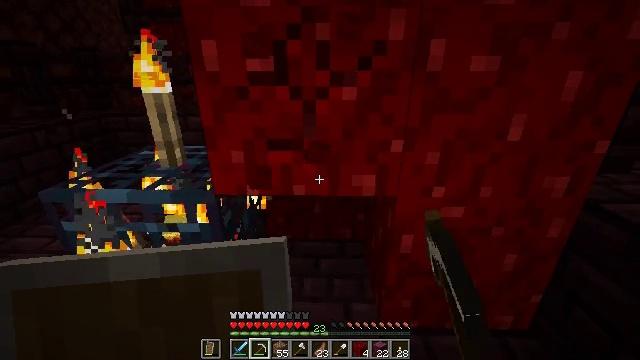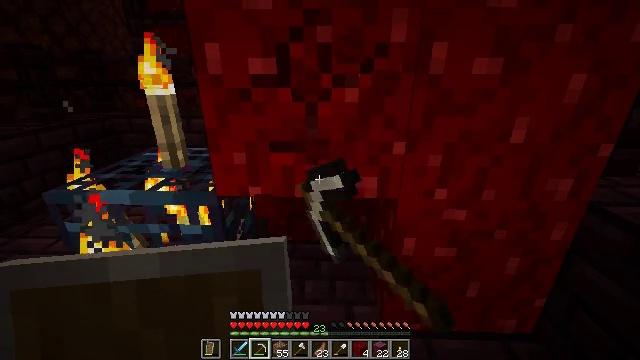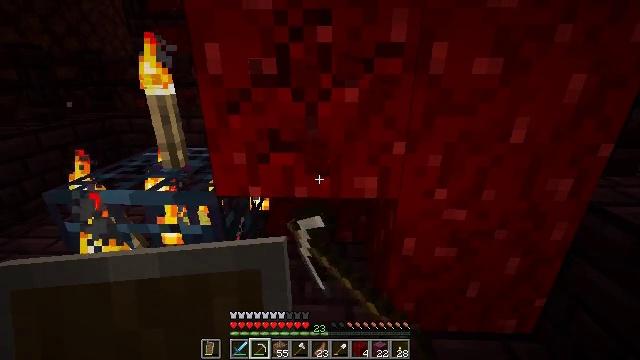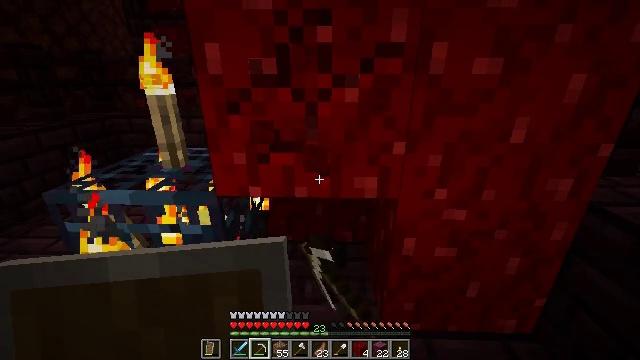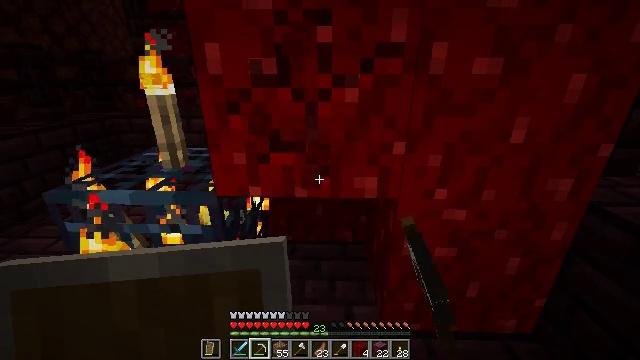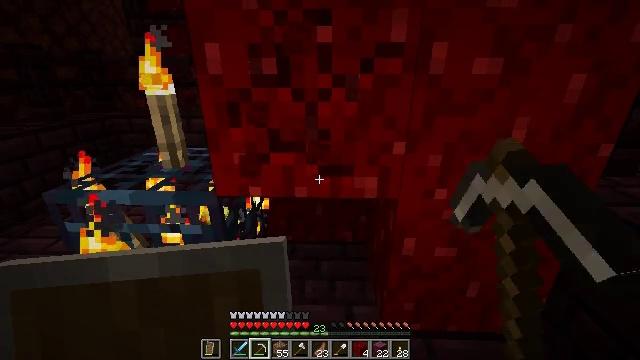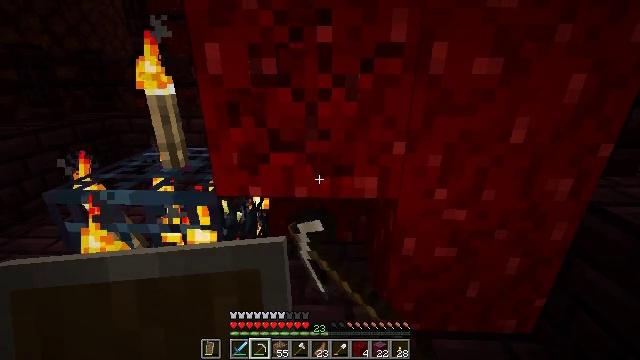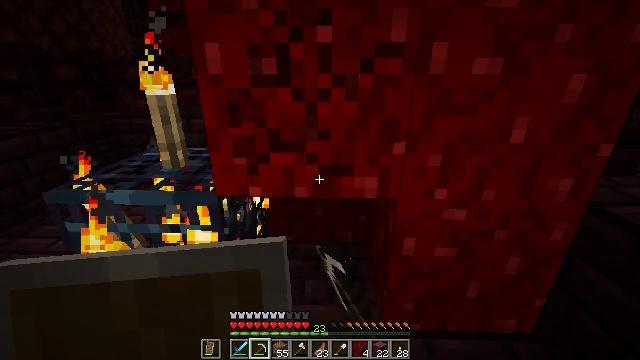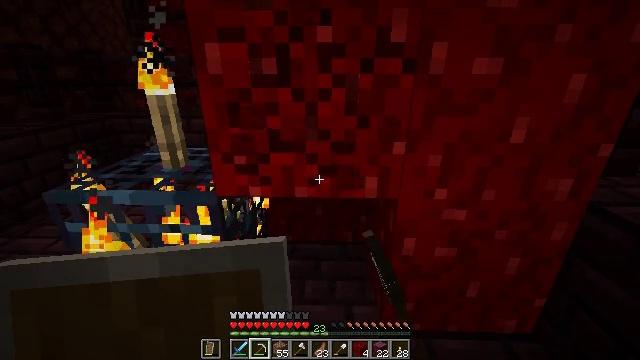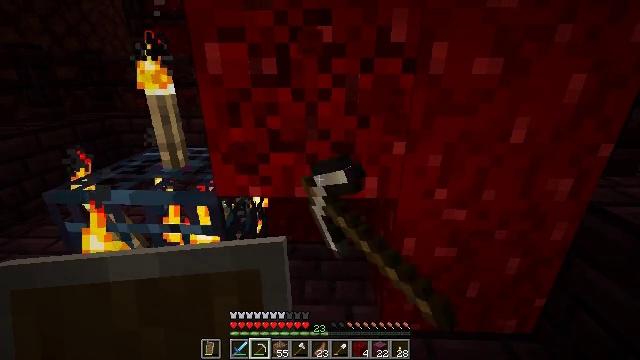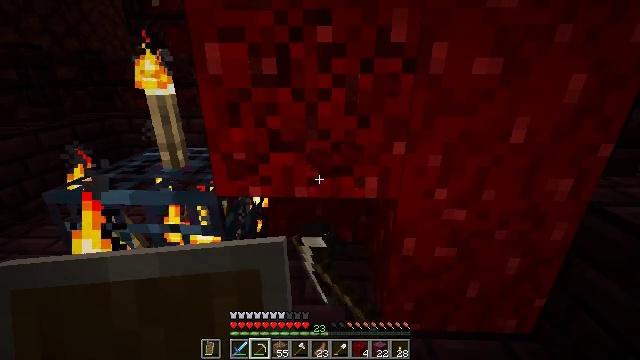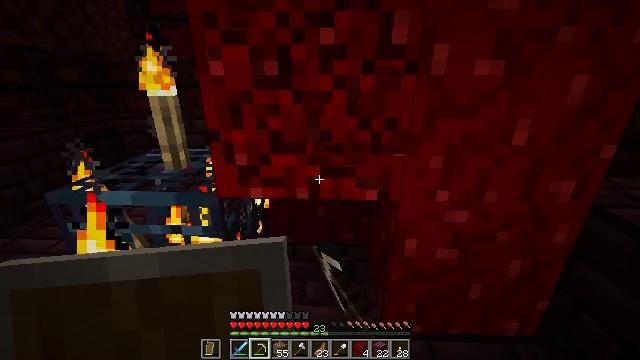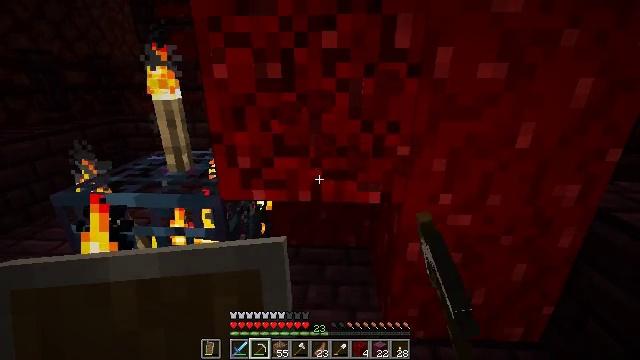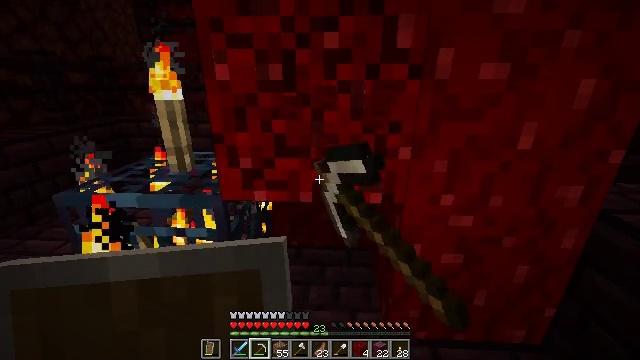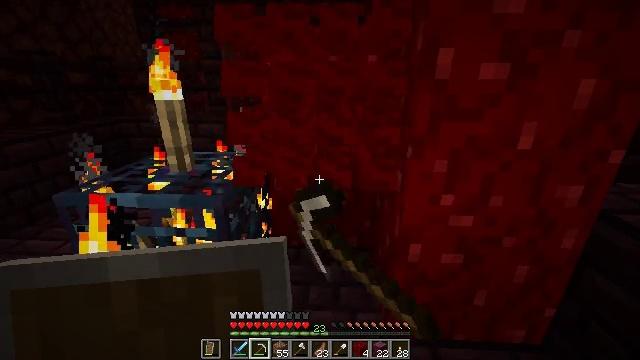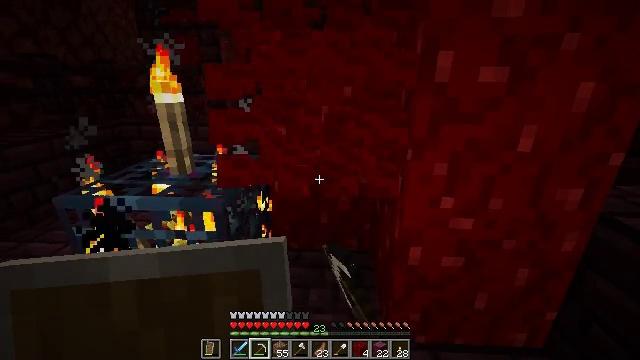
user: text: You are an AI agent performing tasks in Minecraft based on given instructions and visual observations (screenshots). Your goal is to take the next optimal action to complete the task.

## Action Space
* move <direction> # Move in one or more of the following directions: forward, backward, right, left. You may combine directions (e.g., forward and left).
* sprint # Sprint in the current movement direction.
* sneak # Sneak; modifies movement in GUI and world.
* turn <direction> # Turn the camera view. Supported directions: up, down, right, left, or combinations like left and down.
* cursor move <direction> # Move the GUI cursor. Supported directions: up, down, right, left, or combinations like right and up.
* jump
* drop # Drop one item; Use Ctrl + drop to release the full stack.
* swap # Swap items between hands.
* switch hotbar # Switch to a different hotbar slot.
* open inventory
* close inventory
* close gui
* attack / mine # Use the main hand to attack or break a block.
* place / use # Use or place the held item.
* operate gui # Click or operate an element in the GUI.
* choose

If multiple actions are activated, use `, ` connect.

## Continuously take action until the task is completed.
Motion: motion action
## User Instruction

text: Gather the nether wart block from a crimson forest.
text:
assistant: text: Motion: attack / mine
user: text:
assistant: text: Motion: attack / mine
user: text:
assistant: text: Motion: attack / mine
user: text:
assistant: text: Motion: attack / mine
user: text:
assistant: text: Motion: attack / mine
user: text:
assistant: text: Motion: attack / mine
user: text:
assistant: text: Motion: attack / mine
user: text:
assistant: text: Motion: attack / mine
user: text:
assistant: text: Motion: attack / mine
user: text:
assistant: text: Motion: attack / mine
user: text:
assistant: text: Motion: attack / mine
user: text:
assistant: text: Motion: attack / mine
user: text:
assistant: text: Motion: attack / mine
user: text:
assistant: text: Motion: attack / mine
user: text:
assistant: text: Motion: attack / mine
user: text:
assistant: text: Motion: turn up, attack / mine
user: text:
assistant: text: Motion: turn up, attack / mine
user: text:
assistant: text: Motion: attack / mine
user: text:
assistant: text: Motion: attack / mine